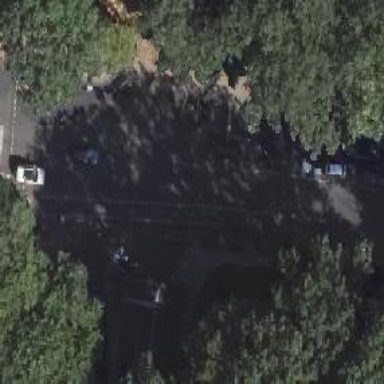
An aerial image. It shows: Asphalt footway.